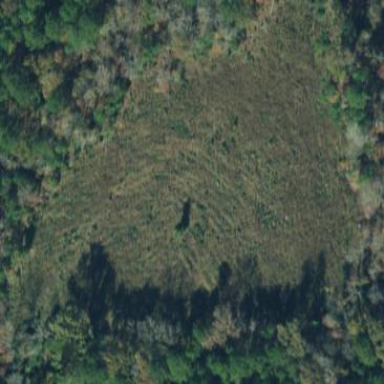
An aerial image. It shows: Mixed scrub area with variety of leaf types and cycles.